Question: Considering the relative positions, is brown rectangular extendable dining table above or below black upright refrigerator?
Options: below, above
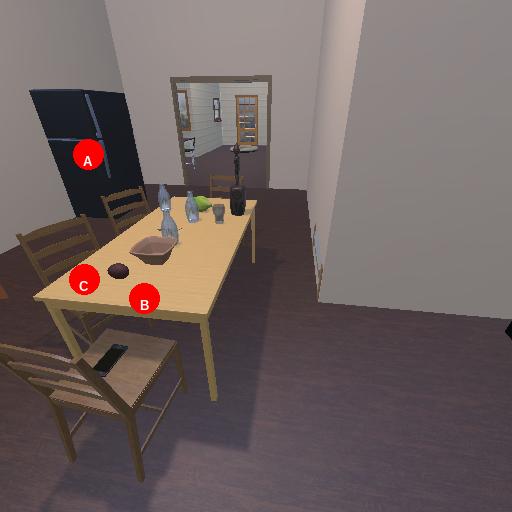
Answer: below